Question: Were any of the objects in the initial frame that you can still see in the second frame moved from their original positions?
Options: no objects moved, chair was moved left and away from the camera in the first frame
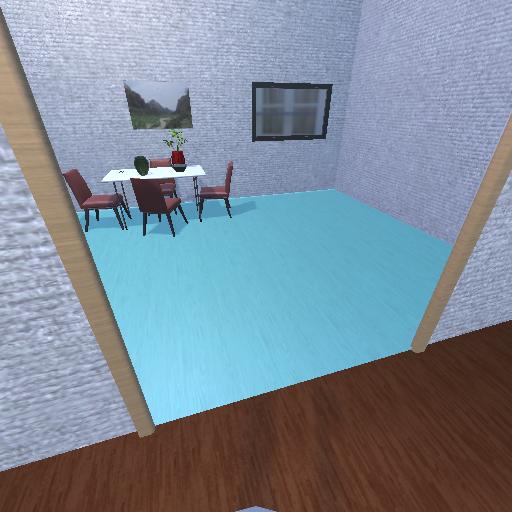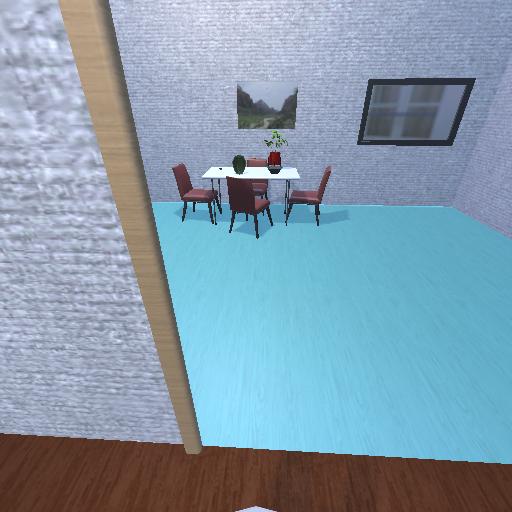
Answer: no objects moved